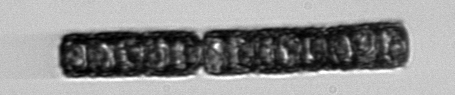
Label: Paralia_sulcata